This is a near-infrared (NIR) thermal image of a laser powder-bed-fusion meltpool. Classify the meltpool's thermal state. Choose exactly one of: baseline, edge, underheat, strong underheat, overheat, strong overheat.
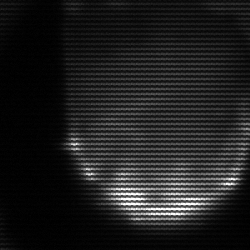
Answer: edge